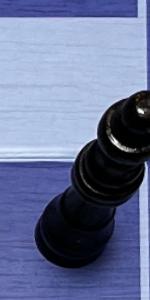
Label: Queen_Black